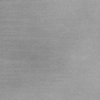
Label: dusty